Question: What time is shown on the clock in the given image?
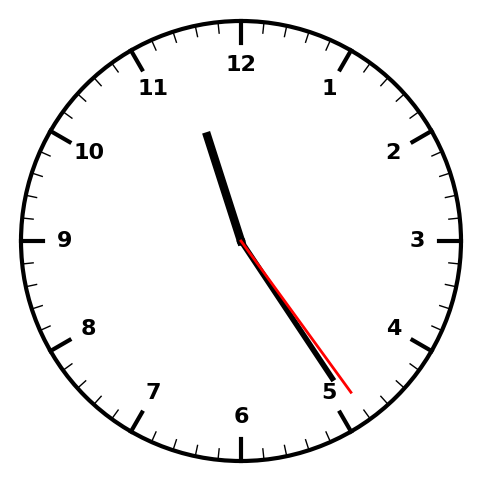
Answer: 11:24:24